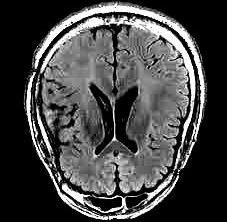
Label: notumor